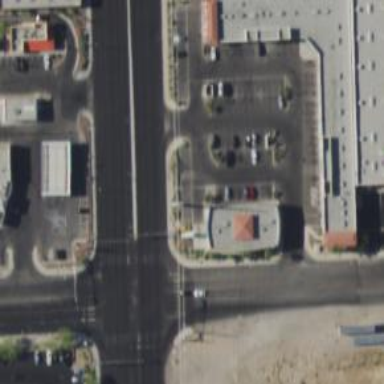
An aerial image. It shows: Solid stop line on the road marking.